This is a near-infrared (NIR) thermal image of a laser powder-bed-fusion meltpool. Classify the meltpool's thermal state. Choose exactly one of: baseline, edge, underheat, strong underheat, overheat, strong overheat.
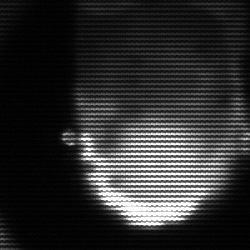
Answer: baseline